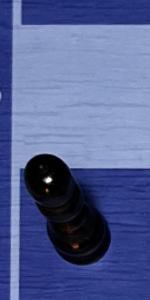
Label: Pawn_Black